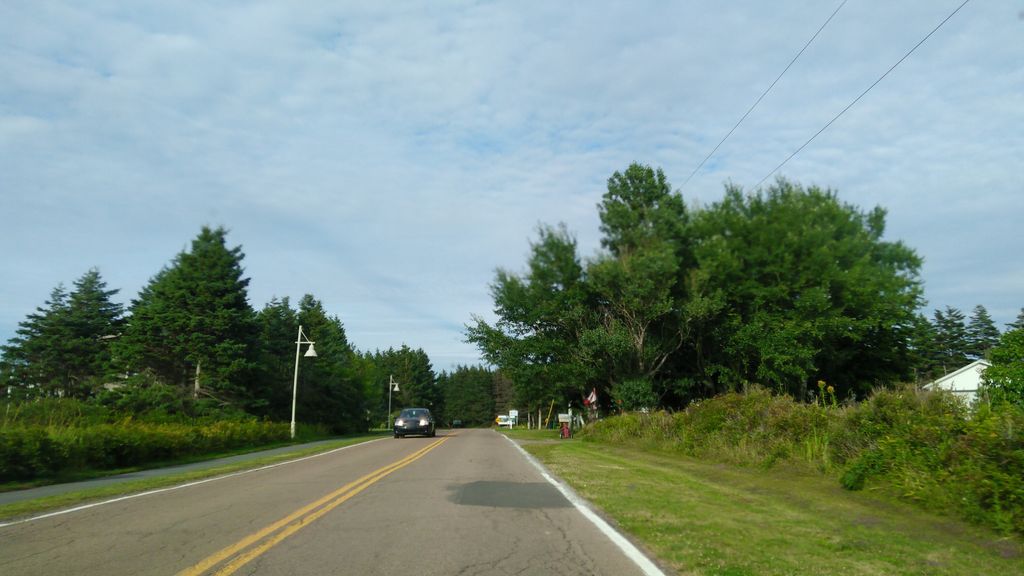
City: charlottetown